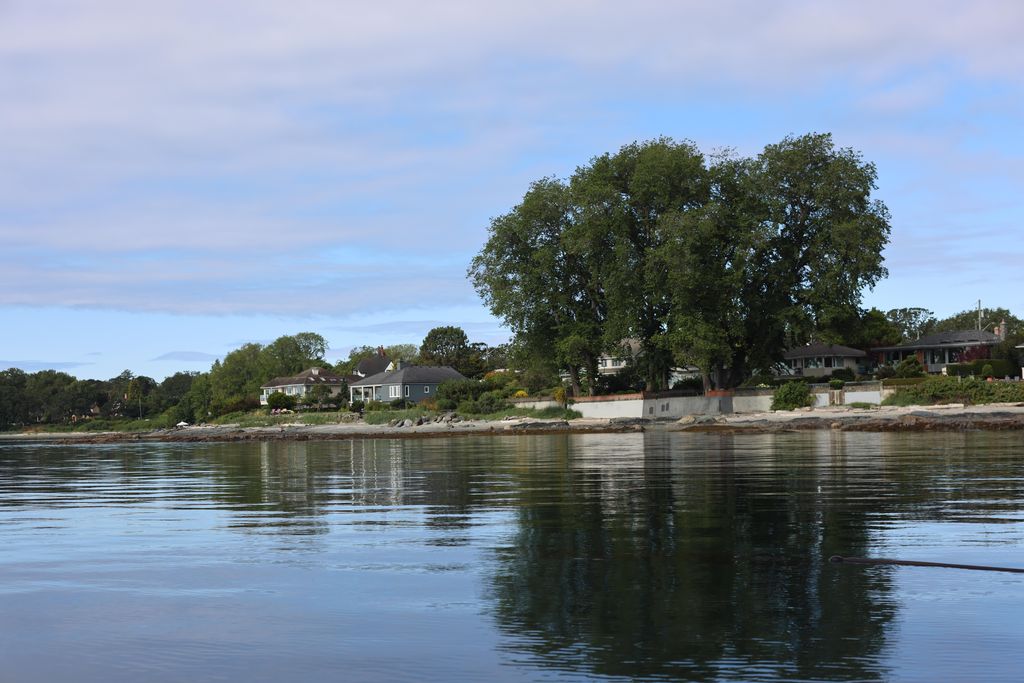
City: victoria